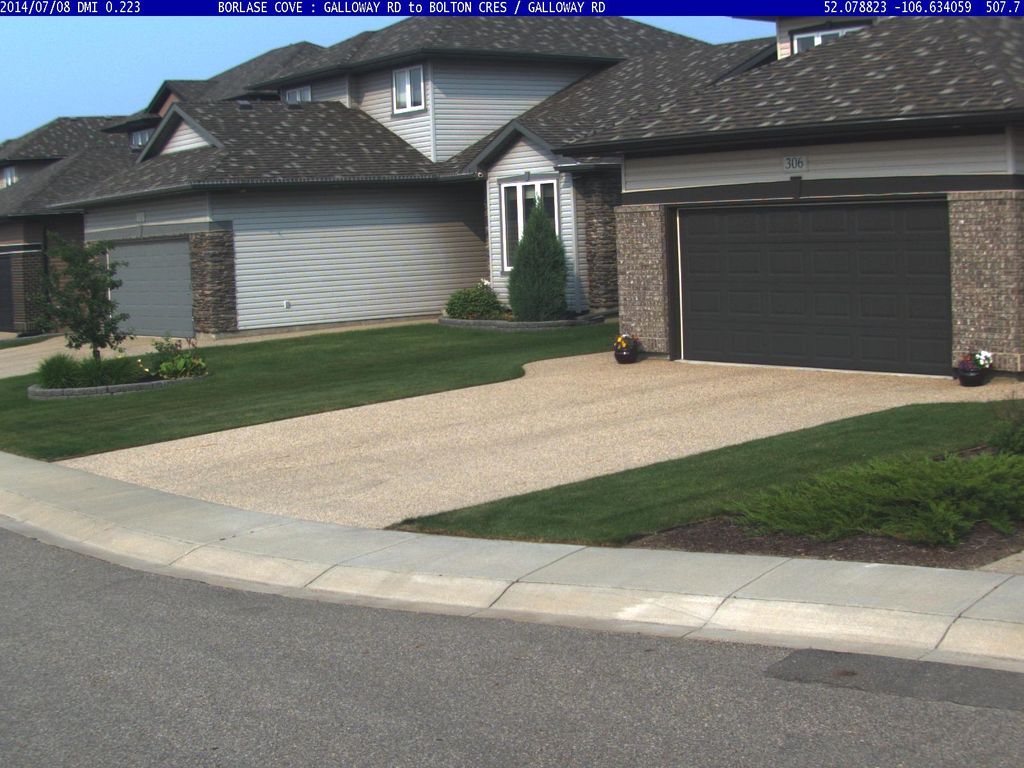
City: saskatoon